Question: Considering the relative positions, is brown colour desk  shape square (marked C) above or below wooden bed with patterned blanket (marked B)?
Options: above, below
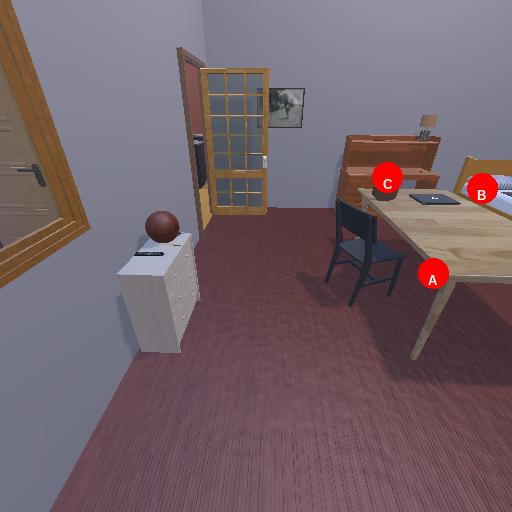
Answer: above